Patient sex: M
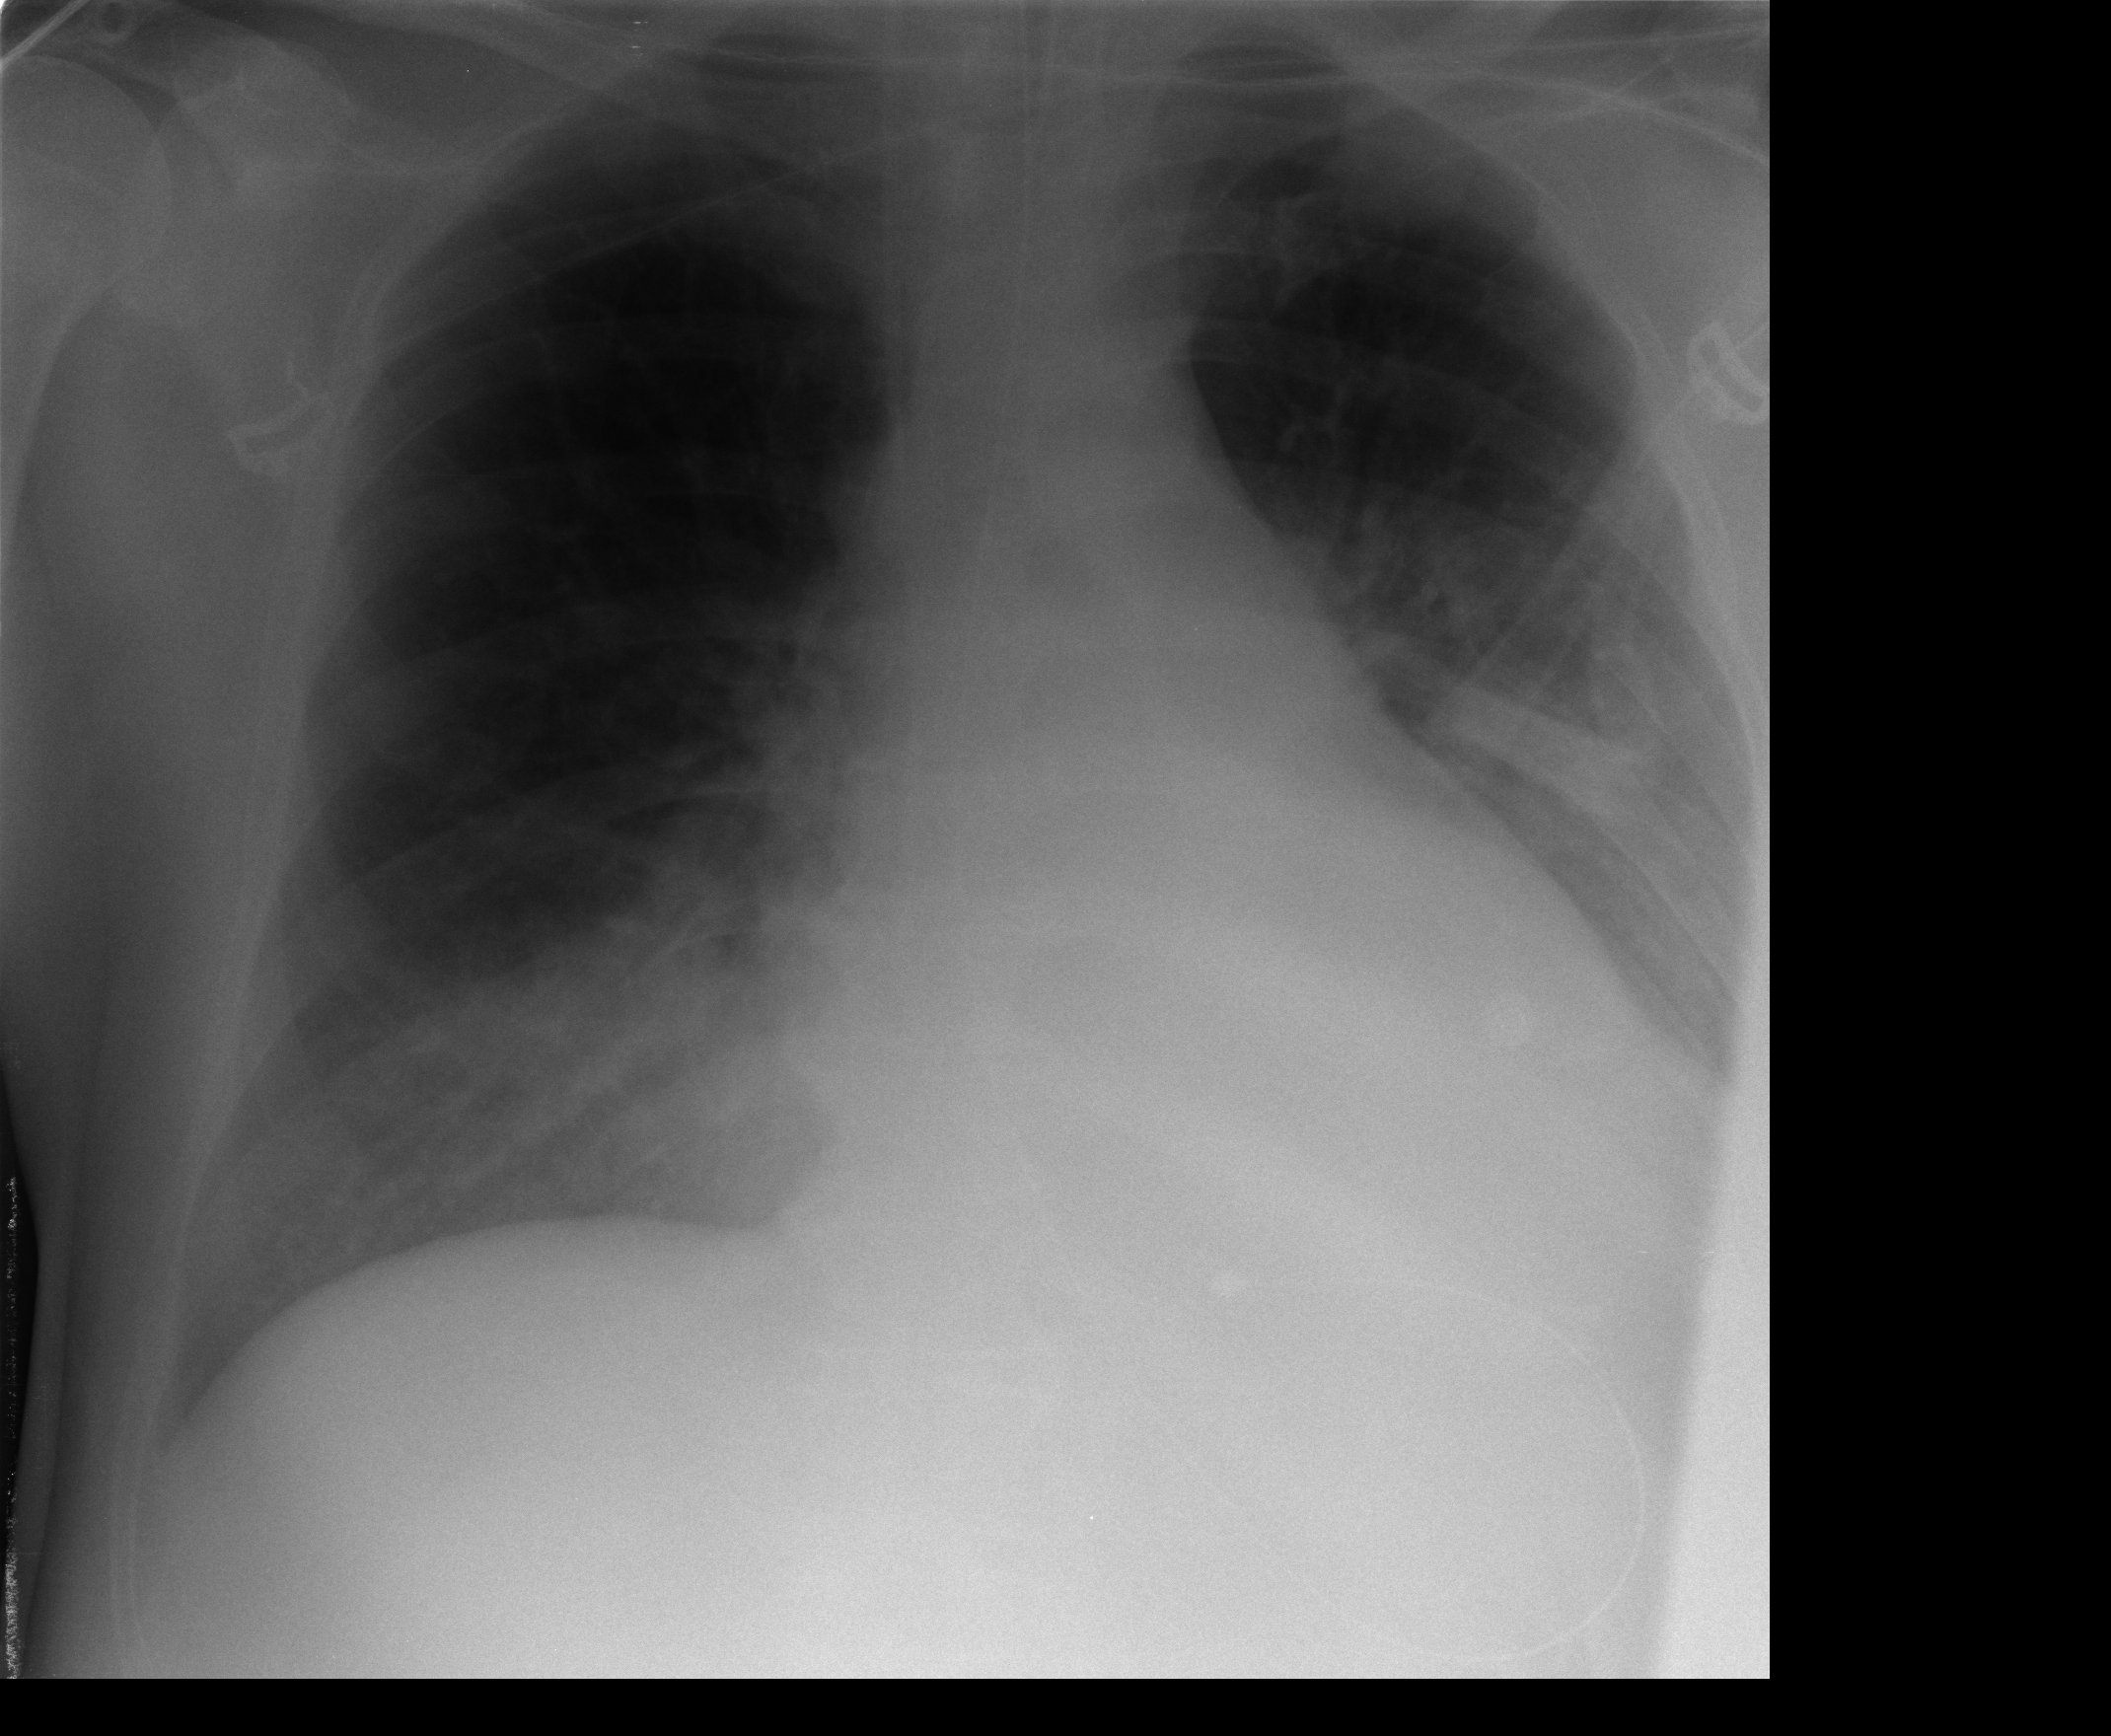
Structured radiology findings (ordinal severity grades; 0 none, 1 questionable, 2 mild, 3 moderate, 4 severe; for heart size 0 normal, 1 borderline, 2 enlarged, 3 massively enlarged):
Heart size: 2
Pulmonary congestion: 0
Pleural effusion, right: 0
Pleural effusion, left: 2
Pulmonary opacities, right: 0
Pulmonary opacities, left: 0
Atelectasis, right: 0
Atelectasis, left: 0